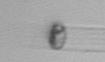
Label: Skeletonema